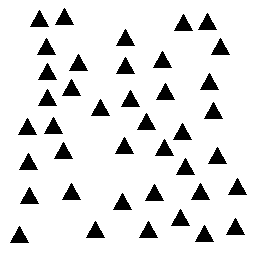
Squares: 0
Triangles: 40
Stars: 0
Total shapes: 40